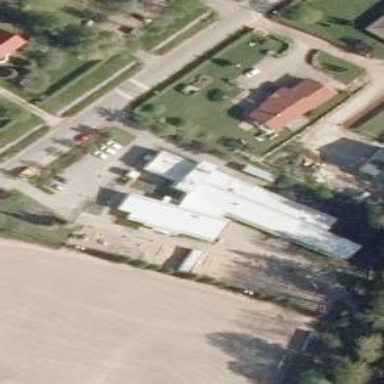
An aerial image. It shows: Kindergarten building.